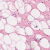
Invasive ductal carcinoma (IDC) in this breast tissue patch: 0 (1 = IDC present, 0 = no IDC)